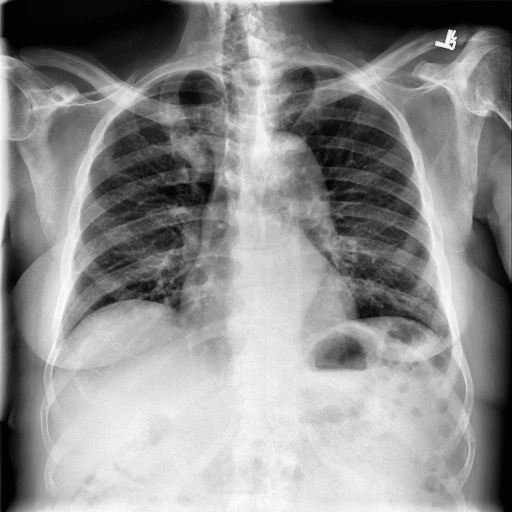
Finding: NORMAL